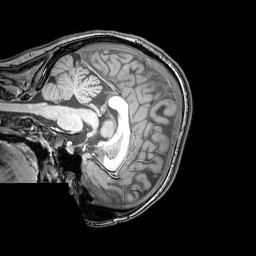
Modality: T1w
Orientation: sagittal
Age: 25
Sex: female
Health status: healthy
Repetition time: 0.081 s
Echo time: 0.037 s